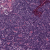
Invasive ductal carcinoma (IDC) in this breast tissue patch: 0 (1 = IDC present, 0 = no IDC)